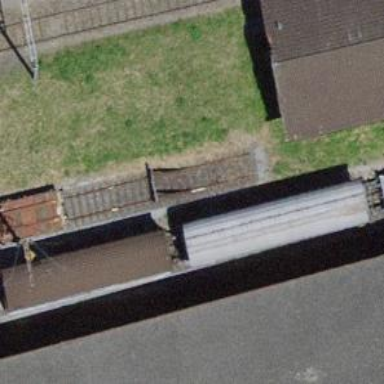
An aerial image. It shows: Railway buffer stop.